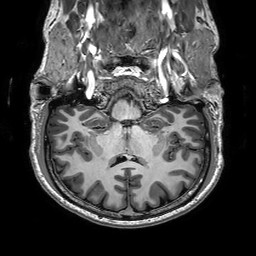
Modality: T1w
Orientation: sagittal
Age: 34
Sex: male
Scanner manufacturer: philips
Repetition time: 0.006442 s
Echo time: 0.00294 s